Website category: restaurant
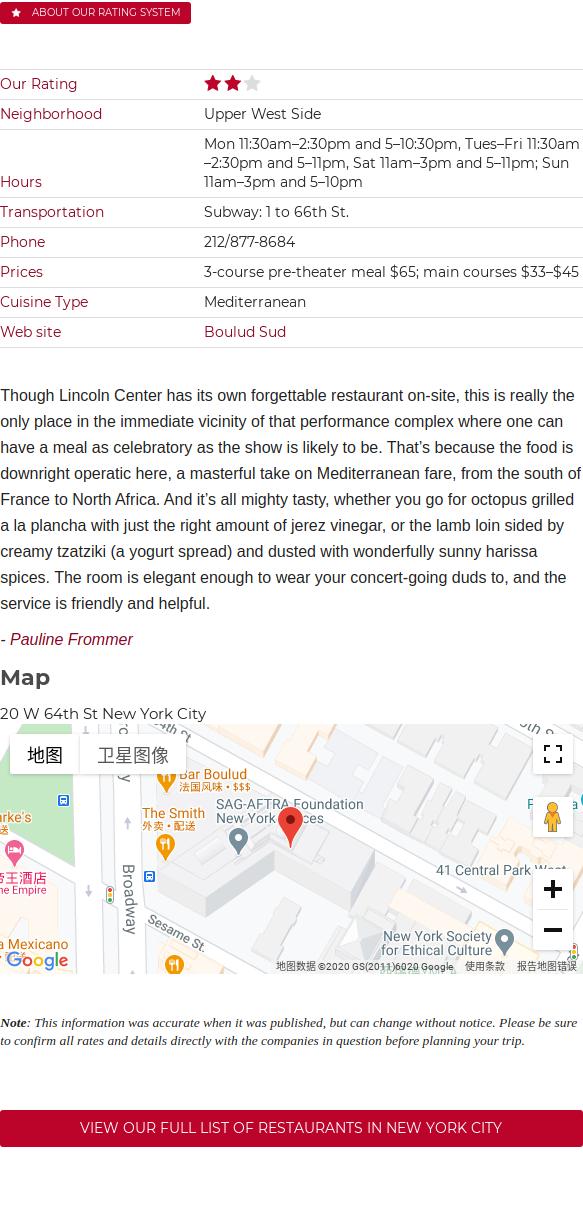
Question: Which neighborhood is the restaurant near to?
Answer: Upper West Side

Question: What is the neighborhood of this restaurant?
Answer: Upper West Side

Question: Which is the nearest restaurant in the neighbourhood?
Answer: Upper West Side

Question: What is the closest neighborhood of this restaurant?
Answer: Upper West Side

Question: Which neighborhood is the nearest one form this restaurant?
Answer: Upper West Side

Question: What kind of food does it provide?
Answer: Mediterranean

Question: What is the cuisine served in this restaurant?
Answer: Mediterranean

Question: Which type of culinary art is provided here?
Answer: Mediterranean

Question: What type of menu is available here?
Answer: Mediterranean

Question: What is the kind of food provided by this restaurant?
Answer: Mediterranean

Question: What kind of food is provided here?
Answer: Mediterranean

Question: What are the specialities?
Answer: Mediterranean

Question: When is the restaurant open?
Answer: Mon 11:30am2:30pm and 510:30pm, TuesFri 11:30am2:30pm and 511pm, Sat 11am3pm and 511pm; Sun 11am3pm and 510pm

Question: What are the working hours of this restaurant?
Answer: Mon 11:30am2:30pm and 510:30pm, TuesFri 11:30am2:30pm and 511pm, Sat 11am3pm and 511pm; Sun 11am3pm and 510pm

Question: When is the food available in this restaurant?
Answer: Mon 11:30am2:30pm and 510:30pm, TuesFri 11:30am2:30pm and 511pm, Sat 11am3pm and 511pm; Sun 11am3pm and 510pm

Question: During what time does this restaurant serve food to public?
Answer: Mon 11:30am2:30pm and 510:30pm, TuesFri 11:30am2:30pm and 511pm, Sat 11am3pm and 511pm; Sun 11am3pm and 510pm

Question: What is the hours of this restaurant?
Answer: Mon 11:30am2:30pm and 510:30pm, TuesFri 11:30am2:30pm and 511pm, Sat 11am3pm and 511pm; Sun 11am3pm and 510pm

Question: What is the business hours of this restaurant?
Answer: Mon 11:30am2:30pm and 510:30pm, TuesFri 11:30am2:30pm and 511pm, Sat 11am3pm and 511pm; Sun 11am3pm and 510pm

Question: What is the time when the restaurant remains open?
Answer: Mon 11:30am2:30pm and 510:30pm, TuesFri 11:30am2:30pm and 511pm, Sat 11am3pm and 511pm; Sun 11am3pm and 510pm

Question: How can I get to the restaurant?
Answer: Subway: 1 to 66th St.

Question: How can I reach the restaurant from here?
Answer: Subway: 1 to 66th St.

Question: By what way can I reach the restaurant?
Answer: Subway: 1 to 66th St.

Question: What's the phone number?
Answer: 212/877-8684

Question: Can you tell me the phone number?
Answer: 212/877-8684

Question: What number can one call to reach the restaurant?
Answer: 212/877-8684

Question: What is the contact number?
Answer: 212/877-8684

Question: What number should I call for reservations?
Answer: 212/877-8684

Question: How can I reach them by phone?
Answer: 212/877-8684

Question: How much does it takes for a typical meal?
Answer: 3-course pre-theater meal $65; main courses $33$45

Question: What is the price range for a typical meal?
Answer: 3-course pre-theater meal $65; main courses $33$45

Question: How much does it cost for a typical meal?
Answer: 3-course pre-theater meal $65; main courses $33$45

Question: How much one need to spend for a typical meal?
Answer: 3-course pre-theater meal $65; main courses $33$45

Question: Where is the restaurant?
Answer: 20 W 64th St New York City

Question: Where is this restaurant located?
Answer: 20 W 64th St New York City

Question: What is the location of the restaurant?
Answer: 20 W 64th St New York City

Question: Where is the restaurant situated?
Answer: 20 W 64th St New York City

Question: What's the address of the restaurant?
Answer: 20 W 64th St New York City

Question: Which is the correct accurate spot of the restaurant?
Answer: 20 W 64th St New York City

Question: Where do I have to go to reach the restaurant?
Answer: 20 W 64th St New York City